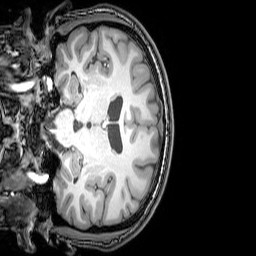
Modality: T1w
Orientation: coronal
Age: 22
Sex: male
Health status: healthy
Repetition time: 0.081 s
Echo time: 0.037 s